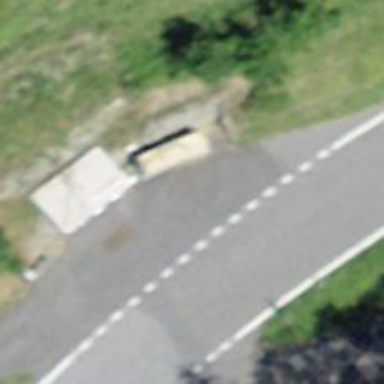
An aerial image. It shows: Bus stop with shelter. It is platform for public transport.